Question: I am currently working on basing a design, in which the designer has used a shadow on a div.
Since I am not fond of using images for this sort of thing, I have decided to take my CSS skills to the next level. I am completely new to CSS3, yet I want to give this a try using box-shadow. I have been reading into this new feature but I cannot seem to get my exact design working.
This is what I am searching for:

Top: 1px;
Right: 5px;
Bottom: 9px;
Left: 5px
The designer has used different spreads (well, I believe it's called spreads in this context) for the shadow. My issue is that I cannot manage to get this working with different spreads per side of the div, can anyone help me?
Thanks in advance.
'''
div {
box-shadow: 0px 0px 5px #000;
}
'''
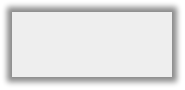
Answer: The intention of box-shadow is to create a shadow of the div you are assigning it to. You can't make specific top-left-right-bottom parts bigger or smaller
See: <URL>
The only way this can be done is to fiddle with the variables
For example:
'''
box-shadow: 0px 9px 15px 5px #888888;
'''
This box-shadow will generate a box-shadow that..
- - - - -
Another way would be to use border-images.